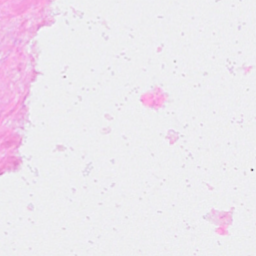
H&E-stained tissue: Breast